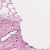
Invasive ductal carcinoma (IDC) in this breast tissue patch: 0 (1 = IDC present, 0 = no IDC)